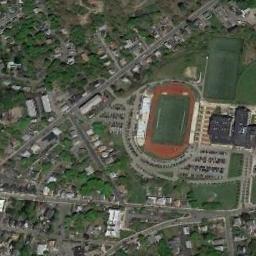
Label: ground_track_field